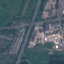
Land use / land cover: Highway